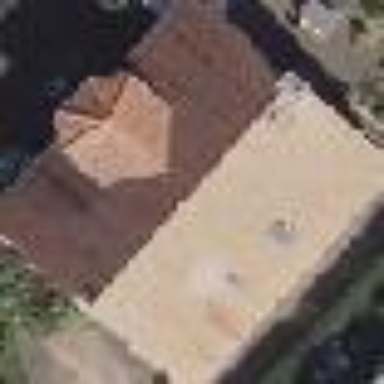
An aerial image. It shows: Detached building with gabled roof.